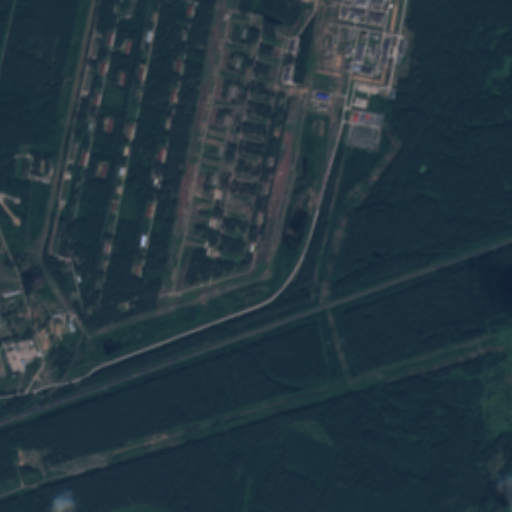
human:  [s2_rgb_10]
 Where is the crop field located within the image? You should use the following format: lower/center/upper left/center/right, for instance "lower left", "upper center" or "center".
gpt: The crop field is located in the lower right of the image.
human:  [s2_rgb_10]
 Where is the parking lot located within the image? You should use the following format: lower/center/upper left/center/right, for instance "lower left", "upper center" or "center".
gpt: The parking lot is located in the upper right of the image.
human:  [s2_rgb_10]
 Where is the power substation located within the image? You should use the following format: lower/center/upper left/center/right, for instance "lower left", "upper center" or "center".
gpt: The power substation is located in the upper right of the image.
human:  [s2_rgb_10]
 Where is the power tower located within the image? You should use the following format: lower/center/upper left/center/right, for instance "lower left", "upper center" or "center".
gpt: The power tower is located in the lower of the image.
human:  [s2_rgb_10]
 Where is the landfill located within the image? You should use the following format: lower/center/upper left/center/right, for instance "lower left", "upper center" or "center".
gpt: There is no landfill in the image.